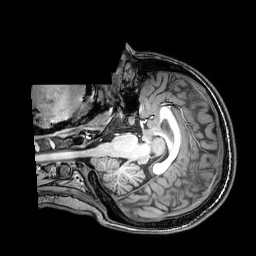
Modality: T1w
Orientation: axial
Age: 26
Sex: female
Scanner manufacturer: philips
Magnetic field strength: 3 T
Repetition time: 0.008113 s
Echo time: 0.003709 s